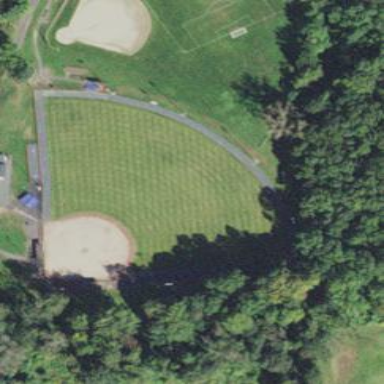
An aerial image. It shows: Baseball pitch for leisure and sports activities.